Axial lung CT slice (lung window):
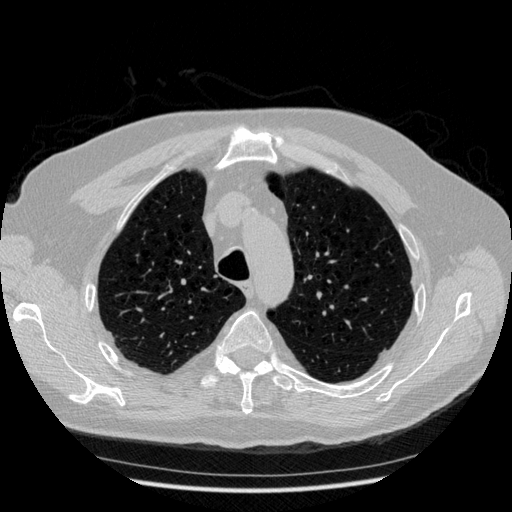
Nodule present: no